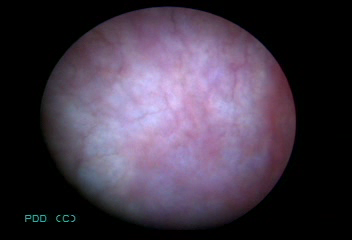
Modality: BLC
Class: Normal mucosa
Bladder cancer association: No